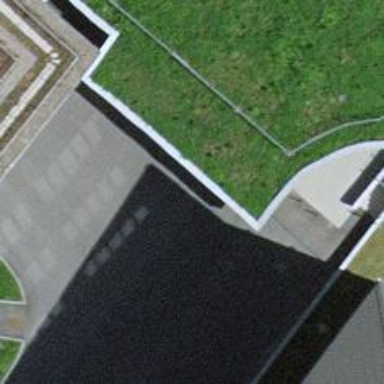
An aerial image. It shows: Parking entrance.